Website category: sports
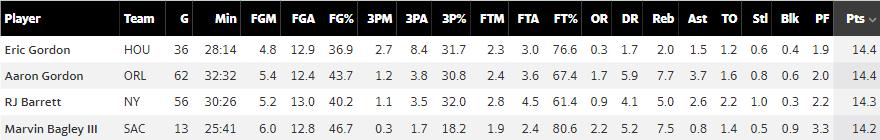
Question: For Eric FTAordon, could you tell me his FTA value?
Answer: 3.0

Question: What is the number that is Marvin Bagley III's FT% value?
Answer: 80.6

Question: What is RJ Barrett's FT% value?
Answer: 61.4

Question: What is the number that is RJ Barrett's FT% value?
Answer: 61.4

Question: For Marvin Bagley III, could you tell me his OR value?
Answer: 2.2

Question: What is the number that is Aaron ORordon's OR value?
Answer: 1.7

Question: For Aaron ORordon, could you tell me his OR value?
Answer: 1.7

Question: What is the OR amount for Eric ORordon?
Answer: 0.3

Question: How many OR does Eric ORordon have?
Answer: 0.3

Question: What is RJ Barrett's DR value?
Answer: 4.1

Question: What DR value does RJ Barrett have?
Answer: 4.1

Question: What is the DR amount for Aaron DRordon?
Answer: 5.9

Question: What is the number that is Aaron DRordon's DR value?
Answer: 5.9

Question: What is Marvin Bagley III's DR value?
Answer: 5.2

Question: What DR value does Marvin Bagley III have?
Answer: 5.2

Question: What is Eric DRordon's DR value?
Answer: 1.7

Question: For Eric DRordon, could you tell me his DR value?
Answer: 1.7

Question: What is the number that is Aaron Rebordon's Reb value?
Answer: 7.7

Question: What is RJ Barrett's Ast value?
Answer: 2.6

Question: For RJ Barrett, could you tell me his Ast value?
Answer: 2.6

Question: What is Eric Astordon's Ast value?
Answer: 1.5

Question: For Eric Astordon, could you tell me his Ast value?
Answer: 1.5

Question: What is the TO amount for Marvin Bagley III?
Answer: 1.4

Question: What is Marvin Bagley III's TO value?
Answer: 1.4

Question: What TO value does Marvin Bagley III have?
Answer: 1.4

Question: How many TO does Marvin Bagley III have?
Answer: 1.4

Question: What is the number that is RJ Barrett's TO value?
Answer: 2.2

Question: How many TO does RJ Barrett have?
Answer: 2.2

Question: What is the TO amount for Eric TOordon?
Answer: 1.2

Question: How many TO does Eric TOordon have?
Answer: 1.2

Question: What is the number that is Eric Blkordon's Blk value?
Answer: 0.4

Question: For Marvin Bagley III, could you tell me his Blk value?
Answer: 0.9

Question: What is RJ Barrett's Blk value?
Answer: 0.3

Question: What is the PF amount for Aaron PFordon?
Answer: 2.0

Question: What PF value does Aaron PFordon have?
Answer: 2.0

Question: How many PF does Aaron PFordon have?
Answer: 2.0

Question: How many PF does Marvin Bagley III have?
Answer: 3.3

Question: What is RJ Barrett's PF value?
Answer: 2.2

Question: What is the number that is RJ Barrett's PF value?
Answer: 2.2

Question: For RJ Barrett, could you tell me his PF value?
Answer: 2.2

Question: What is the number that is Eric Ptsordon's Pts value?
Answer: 14.4

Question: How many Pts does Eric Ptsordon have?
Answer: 14.4

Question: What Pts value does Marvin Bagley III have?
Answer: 14.2

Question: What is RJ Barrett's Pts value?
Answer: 14.3